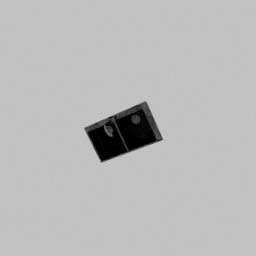
Label: appliances